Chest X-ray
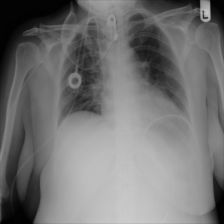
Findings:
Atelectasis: negative
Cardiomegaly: negative
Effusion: negative
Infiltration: negative
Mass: negative
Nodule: negative
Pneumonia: negative
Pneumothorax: negative
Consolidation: negative
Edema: negative
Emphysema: negative
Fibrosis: negative
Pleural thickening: negative
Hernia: negative